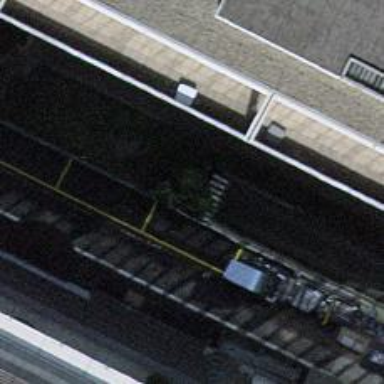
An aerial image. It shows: Parking entrance.